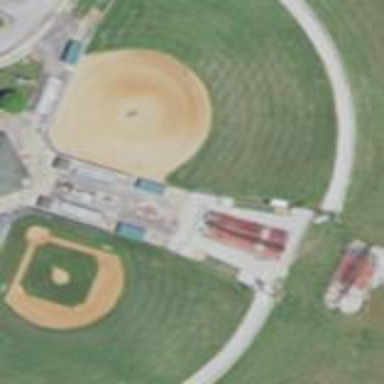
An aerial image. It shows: Baseball or softball pitch for leisure land sports.